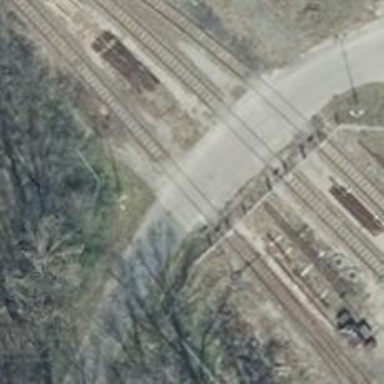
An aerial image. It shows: Level crossing along the railway.